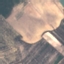
Land use / land cover class: PermanentCrop